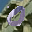
Label: 0